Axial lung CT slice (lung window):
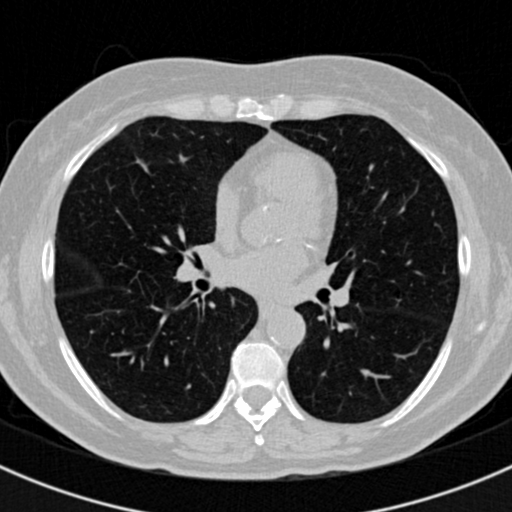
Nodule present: no